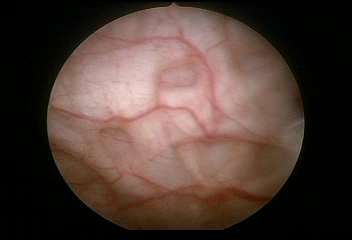
Modality: WLC
Class: Normal mucosa
Bladder cancer association: No